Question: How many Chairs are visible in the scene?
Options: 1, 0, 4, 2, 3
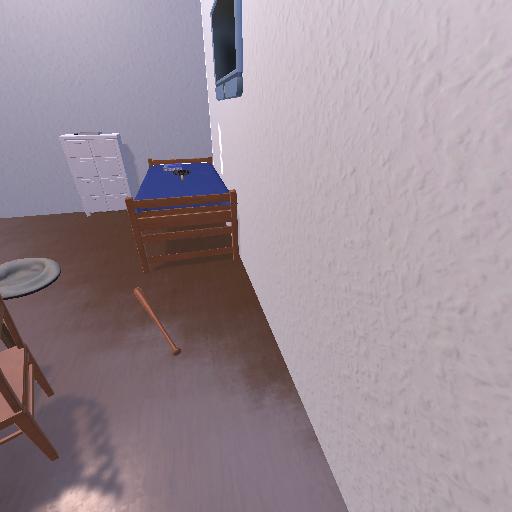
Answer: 1